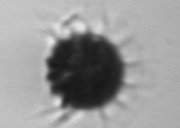
Label: Ciliophora